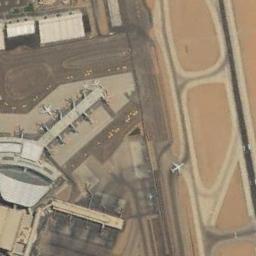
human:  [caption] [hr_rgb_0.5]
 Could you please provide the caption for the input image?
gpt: Several runways and buildings are scattered in the airport while every plane is on their own position .

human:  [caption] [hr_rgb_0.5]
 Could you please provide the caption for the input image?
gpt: There is an airport built in bare land and several planes on the tarmac .

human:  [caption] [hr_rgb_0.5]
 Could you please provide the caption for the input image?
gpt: Most of the buildings at this airport have somber roofs .

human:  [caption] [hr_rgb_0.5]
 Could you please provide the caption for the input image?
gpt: An airport with some parallel runways and a terminal in the vacant lot and some planes parked next to the terminal .

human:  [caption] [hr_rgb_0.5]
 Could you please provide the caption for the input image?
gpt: The airport has many roads of different lengths .